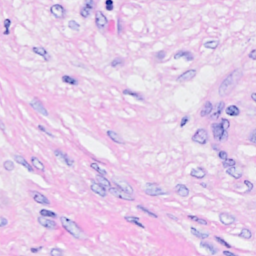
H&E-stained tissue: Breast